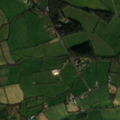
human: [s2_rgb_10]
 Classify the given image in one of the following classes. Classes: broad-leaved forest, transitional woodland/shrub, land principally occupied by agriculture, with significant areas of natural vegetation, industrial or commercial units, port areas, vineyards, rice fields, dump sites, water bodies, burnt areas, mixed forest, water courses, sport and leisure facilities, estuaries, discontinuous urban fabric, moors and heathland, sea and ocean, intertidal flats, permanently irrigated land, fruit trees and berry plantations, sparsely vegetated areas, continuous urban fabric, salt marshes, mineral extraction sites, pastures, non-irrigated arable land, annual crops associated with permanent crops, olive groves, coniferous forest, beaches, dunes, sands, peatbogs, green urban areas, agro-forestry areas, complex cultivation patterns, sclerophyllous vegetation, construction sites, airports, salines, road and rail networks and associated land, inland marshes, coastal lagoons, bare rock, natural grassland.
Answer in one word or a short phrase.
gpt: pastures